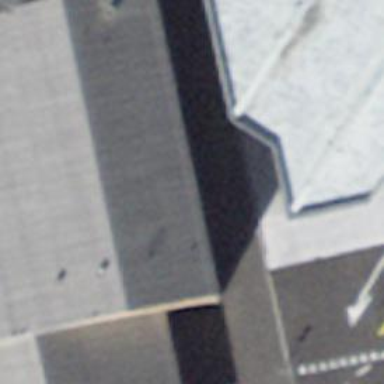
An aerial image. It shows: Convenience shop.